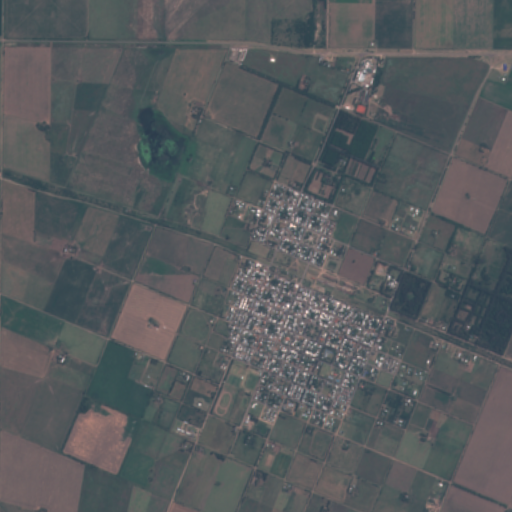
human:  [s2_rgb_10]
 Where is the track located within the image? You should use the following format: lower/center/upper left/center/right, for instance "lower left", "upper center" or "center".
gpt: The track is located in the center of the image.
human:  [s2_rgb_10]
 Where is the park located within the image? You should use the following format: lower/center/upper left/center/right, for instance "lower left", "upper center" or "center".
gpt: There is no park in the image.